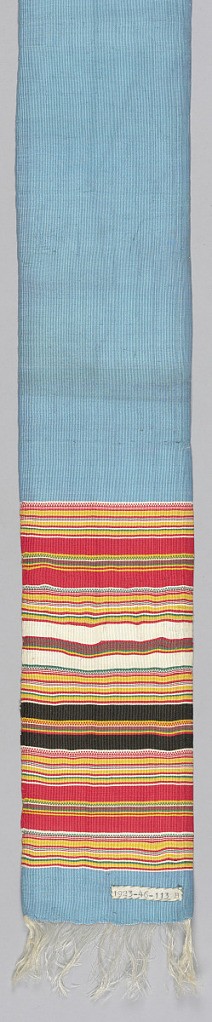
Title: Sash
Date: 19th century
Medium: silk Technique:
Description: Fringed light blue sash has a wide band of thick and thin horizontal stripes of black, yellow, green, red, and white.